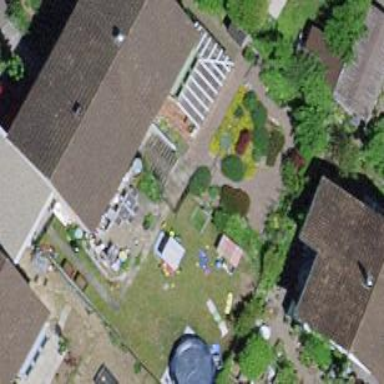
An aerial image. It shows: Semi-detached house with gabled roof.